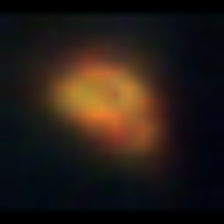
Taxon: NanoPlankton
Group: Other